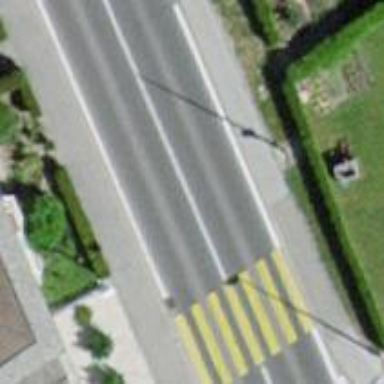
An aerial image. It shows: Sidewalk along the footway.